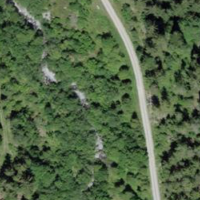
EUNIS habitat code: 43
Species observed at this site:
Chamaenerion angustifolium